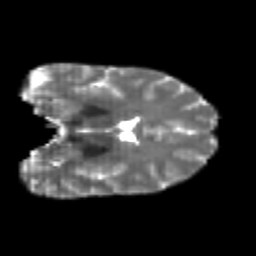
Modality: T2w
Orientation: coronal
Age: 22
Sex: female
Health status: healthy
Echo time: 0.074 s